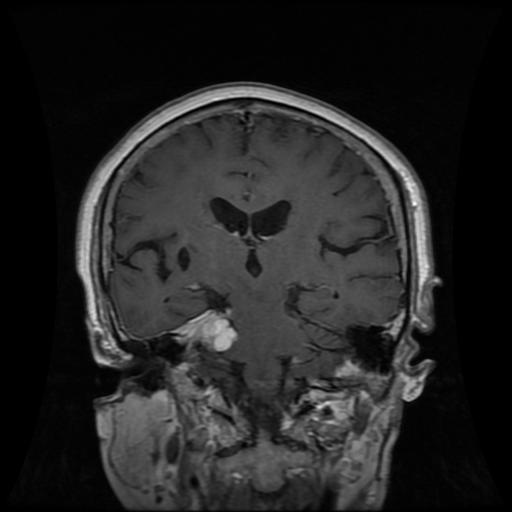
Label: meningioma